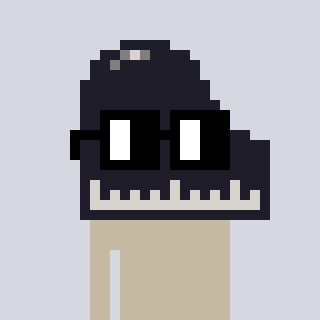
a pixel art character with square black glasses, a piano-shaped head and a teal-colored body on a cool background